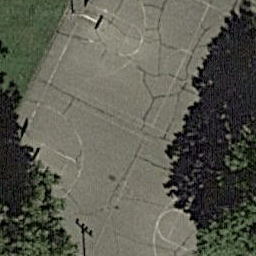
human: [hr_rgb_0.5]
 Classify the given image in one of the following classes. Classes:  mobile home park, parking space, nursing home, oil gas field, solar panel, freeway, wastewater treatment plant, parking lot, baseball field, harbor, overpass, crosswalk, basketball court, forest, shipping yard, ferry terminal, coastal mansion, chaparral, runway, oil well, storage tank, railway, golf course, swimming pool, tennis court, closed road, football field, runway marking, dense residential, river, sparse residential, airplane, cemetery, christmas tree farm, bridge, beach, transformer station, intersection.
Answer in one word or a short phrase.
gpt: basketball court